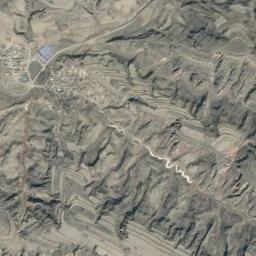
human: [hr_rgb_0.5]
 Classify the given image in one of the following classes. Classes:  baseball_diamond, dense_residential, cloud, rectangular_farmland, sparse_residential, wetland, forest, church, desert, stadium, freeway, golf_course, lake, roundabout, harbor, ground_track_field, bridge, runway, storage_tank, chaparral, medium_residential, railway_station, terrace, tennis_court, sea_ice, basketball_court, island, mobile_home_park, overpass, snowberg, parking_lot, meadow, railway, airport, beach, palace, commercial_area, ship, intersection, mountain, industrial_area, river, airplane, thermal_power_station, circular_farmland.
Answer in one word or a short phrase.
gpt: mountain